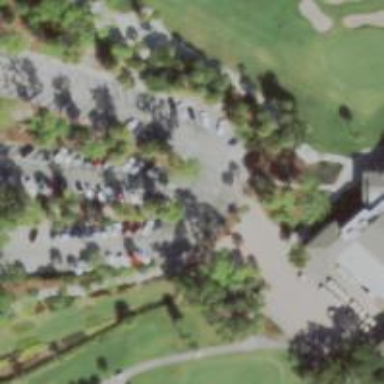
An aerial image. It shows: Service road designated as golf cart path.